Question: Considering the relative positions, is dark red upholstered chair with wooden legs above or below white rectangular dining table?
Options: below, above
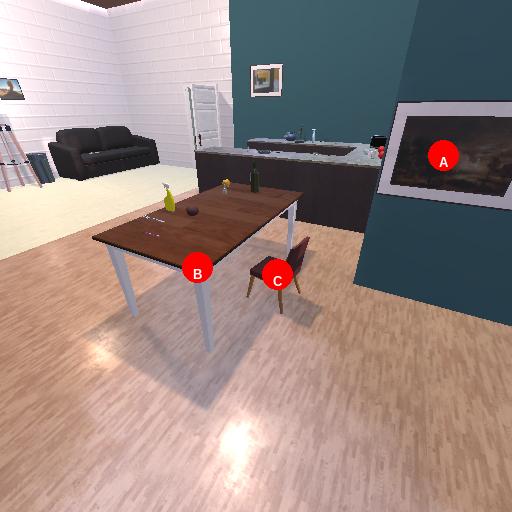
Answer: below